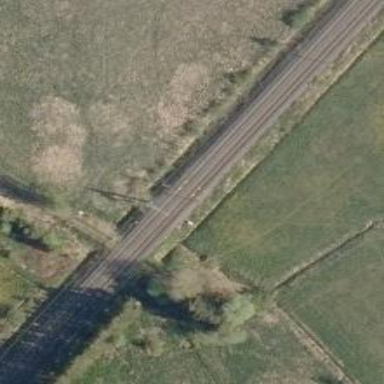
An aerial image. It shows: Railway signal.